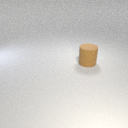
large brown rubber cylinder